Question: I am trying to get a Text-Input with a Postfix Button in my Top-Bar using Zurb-Foundation as explained here: <URL>
However, using the following code the button always ends up below the input:
'''
<nav class="top-bar">
<ul>
<li class="name"><h1>Home</h1></li>
<li class="toggle-topbar"><a href="#"></a></li>
</ul>
<section>
<ul class="left">
<li class="search">
<form class="collapse">
<input type="text">
<button type="submit" class="secondary radius button">Search</button>
</form>
</li>
<li class="has-dropdown">
<a href="#">Item1</a>
<ul class="dropdown">
<li><a href="#">Sub1</a></li>
<li><a href="#">Sub2</a></li>
<li><a href="#">Sub3</a></li>
</ul>
</li>
</ul>
</section>
</nav>
'''
like this:

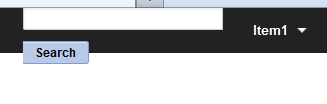
Answer: Try placing the form inside of a drop down. I don't think it will work directly on the nav bar it self. This is not documented well on the site and could use some improvement.
'''
<nav class="top-bar">
<ul>
<li class="name"><h1>Home</h1></li>
<li class="toggle-topbar"><a href="#"></a></li>
</ul>
<section>
<ul class="left">
<li class="has-dropdown">
<a href="#">Search</a>
<ul class="dropdown">
<li class="search">
<form>
<input type="search">
<button type="submit" class="secondary radius button">Search</button>
</form>
</li>
</ul>
</li>
<li class="has-dropdown">
<a href="#">Item1</a>
<ul class="dropdown">
<li><a href="#">Sub1</a></li>
<li><a href="#">Sub2</a></li>
<li><a href="#">Sub3</a></li>
</ul>
</li>
</ul>
</section>
</nav>
'''